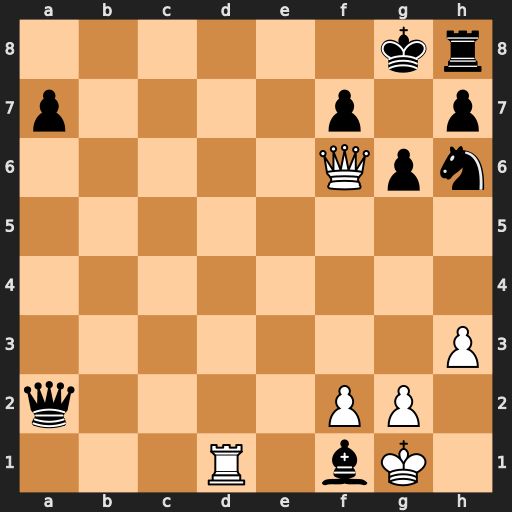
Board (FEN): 6kr/p4p1p/5Qpn/8/8/7P/q4PP1/3R1bK1
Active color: w
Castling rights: -
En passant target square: -
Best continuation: Rd8#